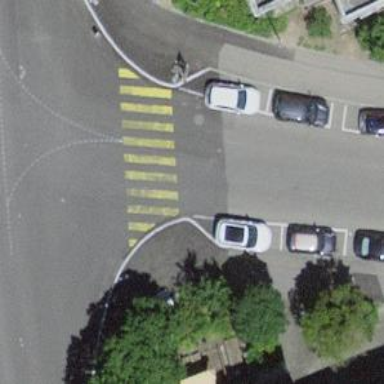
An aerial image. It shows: Zebra crossing on the road.